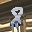
Label: 8